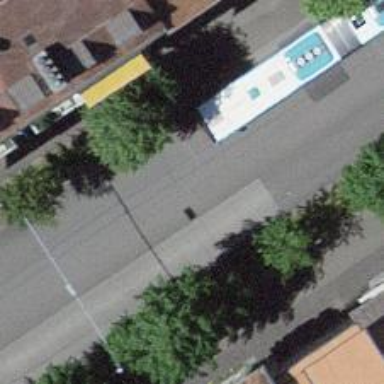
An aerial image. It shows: Trolleybus stop position for public transport.